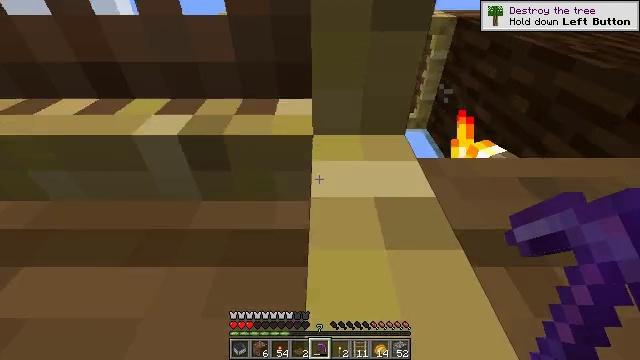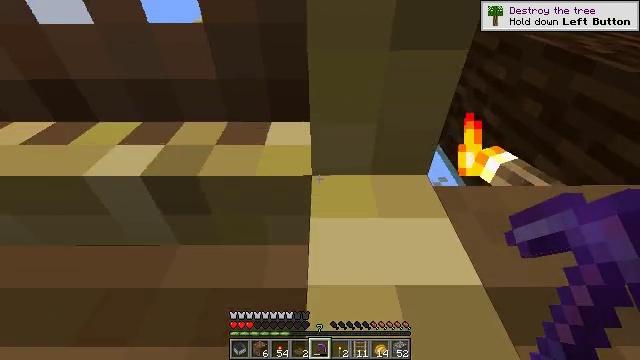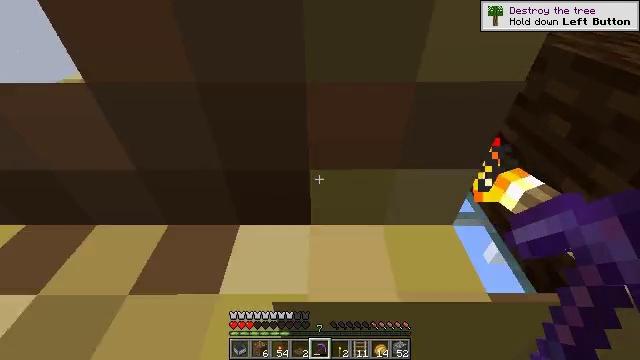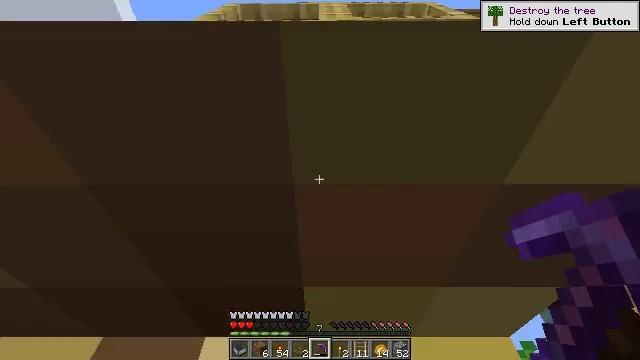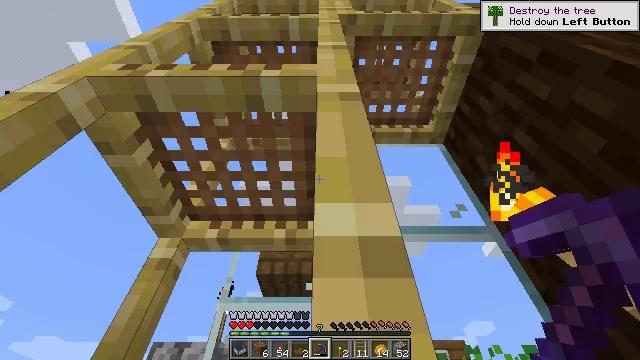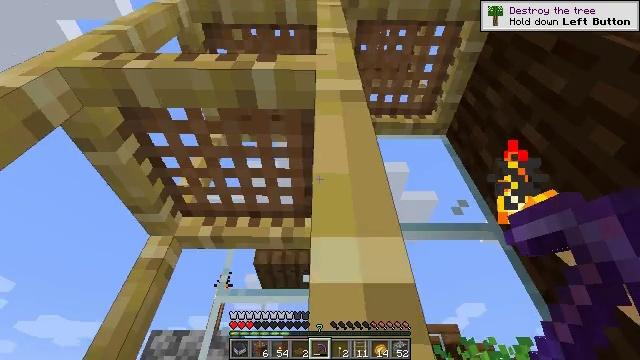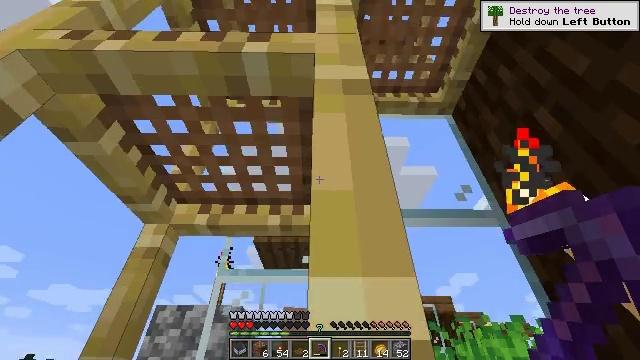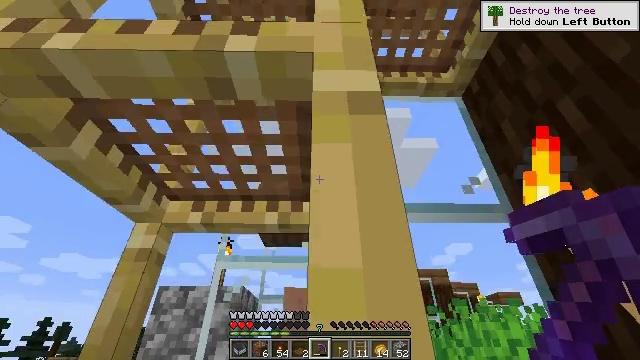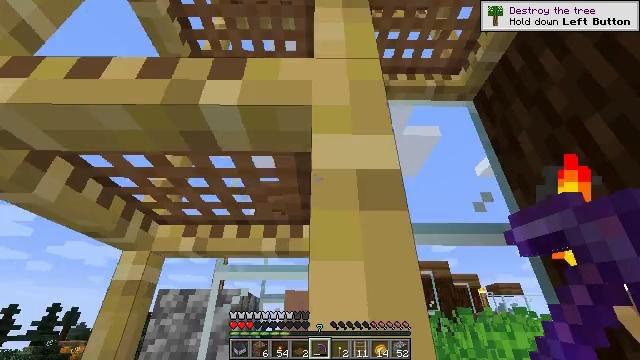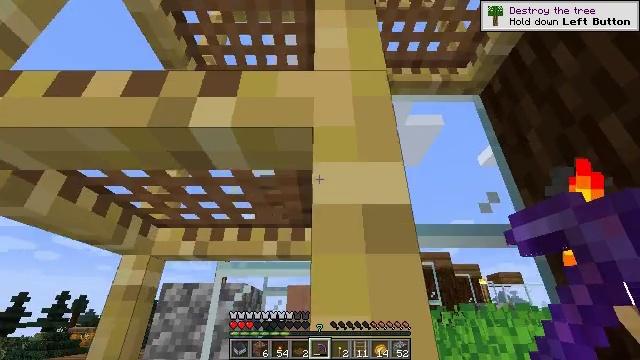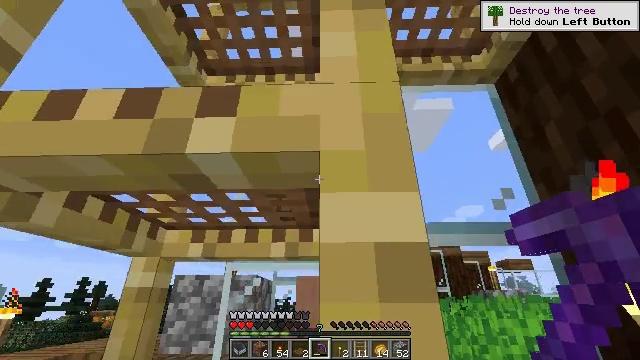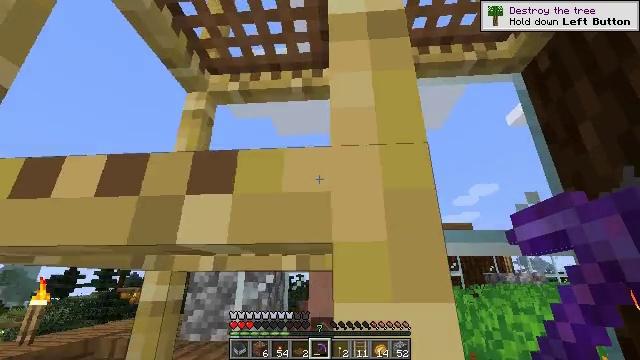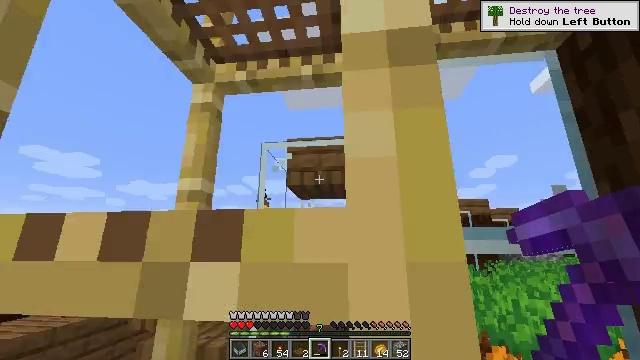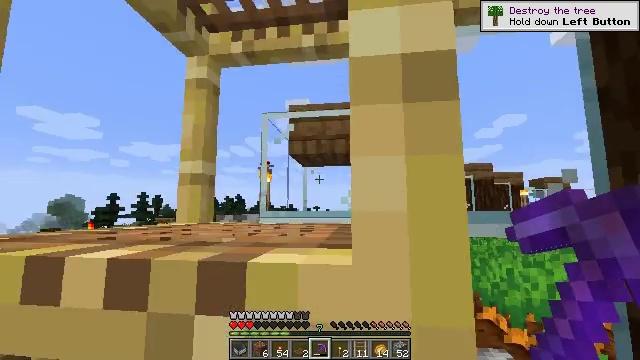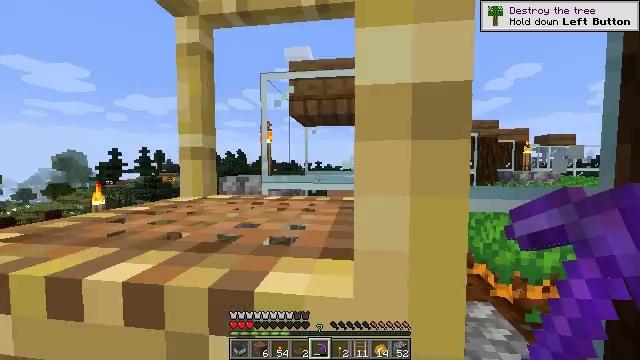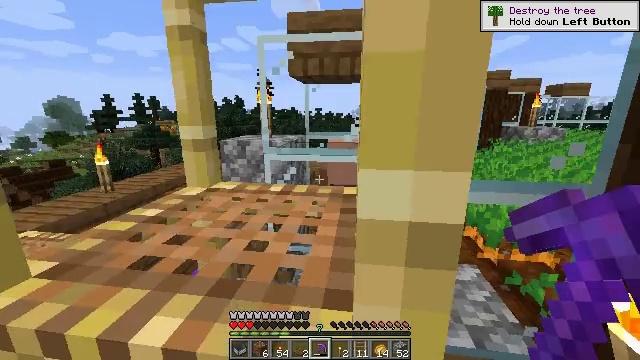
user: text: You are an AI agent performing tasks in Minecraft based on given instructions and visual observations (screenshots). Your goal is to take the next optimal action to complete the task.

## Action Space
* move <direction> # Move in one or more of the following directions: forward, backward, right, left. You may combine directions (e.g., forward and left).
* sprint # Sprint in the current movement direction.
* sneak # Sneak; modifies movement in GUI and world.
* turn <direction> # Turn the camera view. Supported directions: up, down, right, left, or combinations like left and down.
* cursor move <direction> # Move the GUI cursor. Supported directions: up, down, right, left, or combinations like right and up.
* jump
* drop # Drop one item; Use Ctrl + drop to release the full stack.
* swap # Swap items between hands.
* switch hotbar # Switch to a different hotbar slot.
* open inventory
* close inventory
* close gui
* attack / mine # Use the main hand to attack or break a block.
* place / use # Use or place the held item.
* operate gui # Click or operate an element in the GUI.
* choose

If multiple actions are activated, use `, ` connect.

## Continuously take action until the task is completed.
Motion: motion action
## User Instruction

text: Mine the torch on the wall.
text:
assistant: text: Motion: move forward
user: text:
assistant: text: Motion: move forward
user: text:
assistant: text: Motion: move forward
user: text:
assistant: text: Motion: move forward, turn down
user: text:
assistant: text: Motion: move forward, turn down
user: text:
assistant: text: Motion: move forward, turn down
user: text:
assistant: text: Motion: move forward, turn down
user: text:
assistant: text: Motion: move forward, turn down
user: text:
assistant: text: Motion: move forward, turn down
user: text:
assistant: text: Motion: move forward, turn left and down
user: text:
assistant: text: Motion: move forward, turn left and down
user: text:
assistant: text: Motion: move forward, turn left and down
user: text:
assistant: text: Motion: move forward, turn down
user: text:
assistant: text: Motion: move forward, turn down
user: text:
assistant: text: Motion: move forward, turn down
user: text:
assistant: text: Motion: move forward, turn left and down
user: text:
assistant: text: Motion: move forward, turn down
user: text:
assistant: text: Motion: move forward, turn down
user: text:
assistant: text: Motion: move forward, turn left and down
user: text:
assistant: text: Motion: turn down
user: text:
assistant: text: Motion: turn down
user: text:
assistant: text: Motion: no_op
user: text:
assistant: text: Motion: no_op
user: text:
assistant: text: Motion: no_op
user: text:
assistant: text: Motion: no_op
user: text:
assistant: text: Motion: no_op
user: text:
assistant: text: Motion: no_op
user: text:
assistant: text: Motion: no_op
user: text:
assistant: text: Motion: no_op
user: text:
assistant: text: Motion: no_op